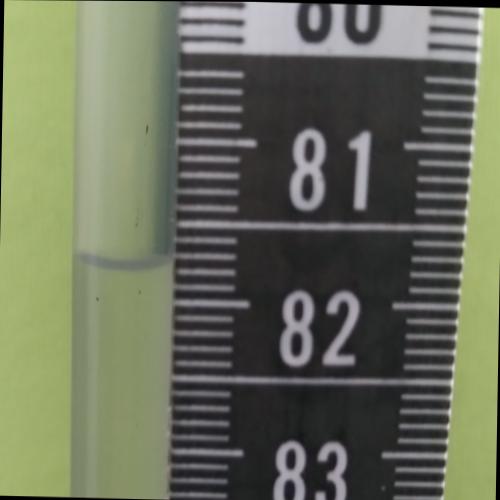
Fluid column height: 81.8 cm